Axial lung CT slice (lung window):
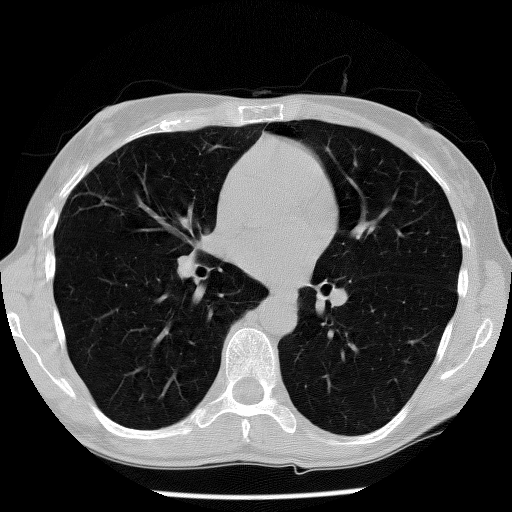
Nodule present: no